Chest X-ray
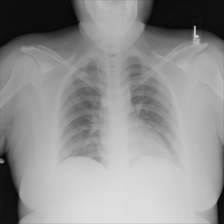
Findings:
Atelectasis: negative
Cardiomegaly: negative
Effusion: negative
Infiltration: negative
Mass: negative
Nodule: negative
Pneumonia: negative
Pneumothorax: negative
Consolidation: negative
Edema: negative
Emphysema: negative
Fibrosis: negative
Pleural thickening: negative
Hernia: negative